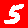
Digit: 5